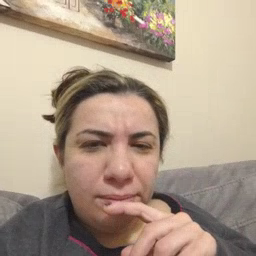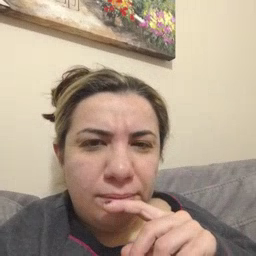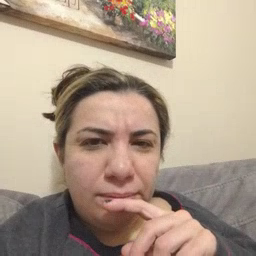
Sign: gum